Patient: sex M, age 81
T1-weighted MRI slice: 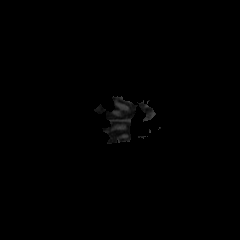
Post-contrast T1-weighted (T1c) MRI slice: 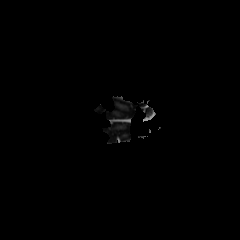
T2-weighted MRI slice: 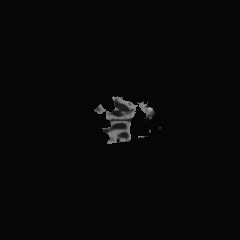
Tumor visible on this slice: no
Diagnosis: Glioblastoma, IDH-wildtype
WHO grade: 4